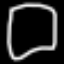
Label: square